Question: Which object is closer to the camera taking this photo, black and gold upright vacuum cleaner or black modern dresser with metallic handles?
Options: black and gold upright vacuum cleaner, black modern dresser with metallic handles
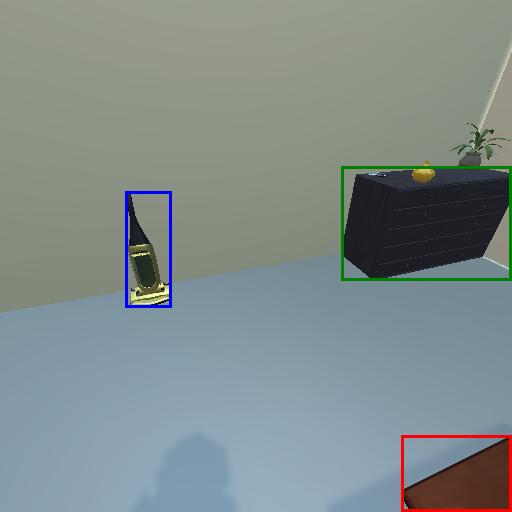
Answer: black and gold upright vacuum cleaner